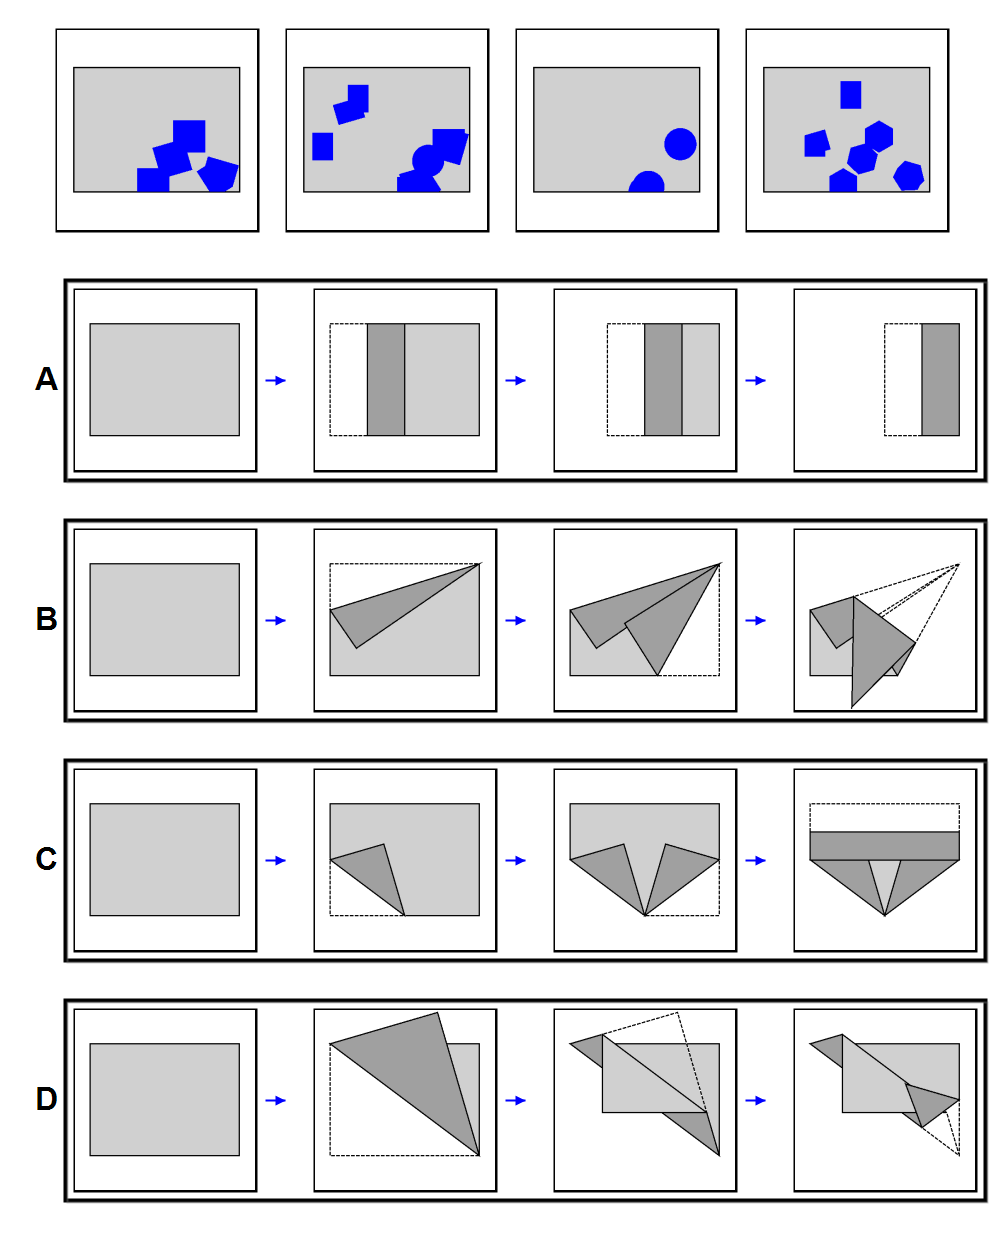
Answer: D